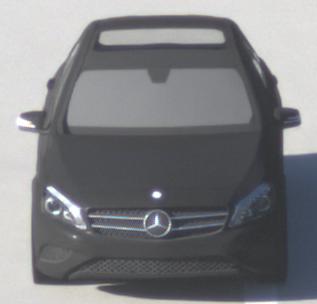
Make: Mercedes-Benz
Model: A 180
Detailed model: A-Class (176)
Model produced from: 2012/09
Model produced until: 2015/07
Doors: 5
Color: black
Road condition: dry road
Daytime: sunrise or sunset
Contrast: medium contrast